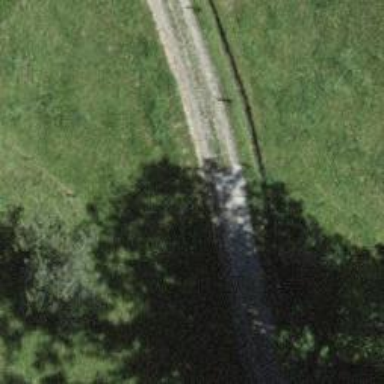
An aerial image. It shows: Track road with grade3 tracktype.